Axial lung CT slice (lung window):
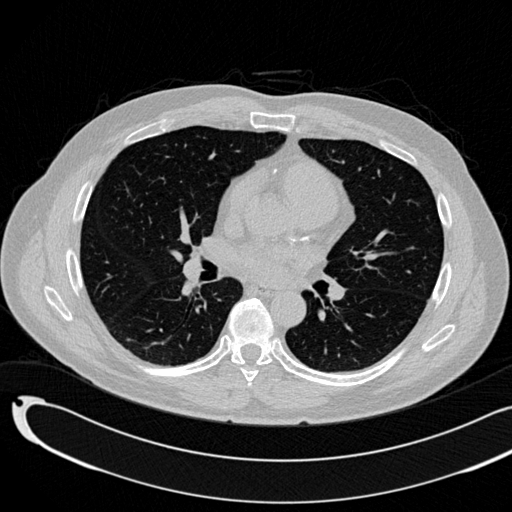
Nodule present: no